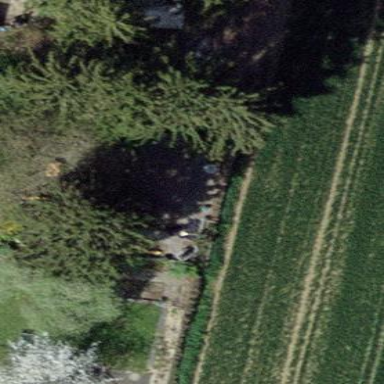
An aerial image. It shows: Shed.